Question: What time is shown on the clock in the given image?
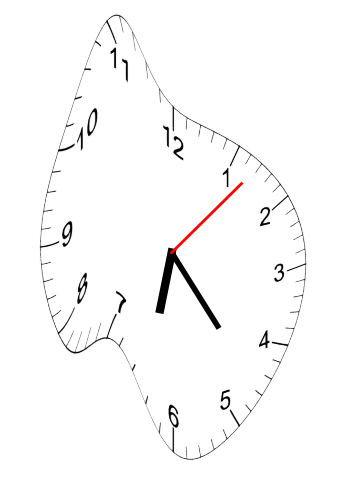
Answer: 06:23:07